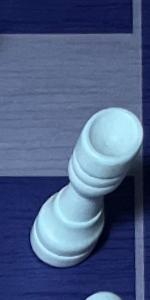
Label: Rook_White